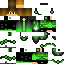
A male human skin with green skin, wearing brown long hair dressed in a green hoodie and black pants, featuring a closed mouth.